Question: I have the following chart, which uses Quick Table calculation to count the percentage of the values across the group Category for each month.

What I want is to count the percentage of the of the values across the group Category for each month. I can create the quick calculation for monthly running total, separately, but I can't seem to combine it with this below because one requires quick calculation across the table and another across the group. Can anyone advise if this is doable?
The workbook attached <URL>, with the problem above in the second tab.
: Let me give example what I meant here:
April: A = 1000, B=500, C= 200, D=300 -> total is 2000
percentage in April in chart is A = 1000/2000 = 50%, B = 25%, C = 10%, D = 15%, total = 100%
May: A=2000, B=2000, C=1800, D=200 ->
cumulative April+May A=3000, B=2500, C=2000, D=500 -> total is 8000
percentage in May in chart is A=3000/8000 = 37.5%, B = 31.25%, C = 25%, D = 6.25%, total = 100%
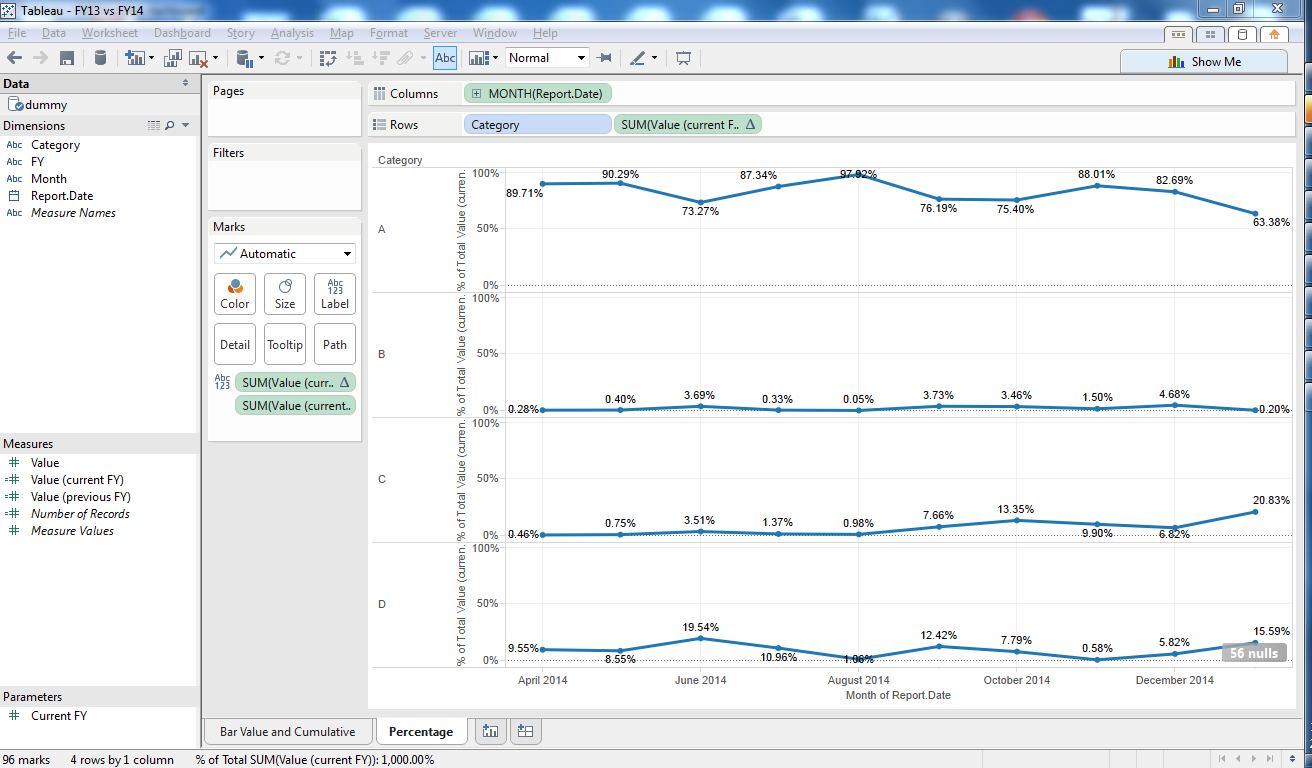
Answer: I got an answer elsewhere and thought I should update here. The solution was to use a . Basically, after putting 'SUM(Value)' pill in Row:
- 'Add Table Calculation'- - 'Perform a secondary calculation on the result'-
See below screenshot of the setting.